Question: Hello stackoverflow community,
I decided to start learning how to make Android Apps in Android Studio and as a first project i thought it would be fun to make a simple calculation game.
First it generates a random sum, for example 5 + 5.Underneath the sum It has 4 buttons on which i want to generate the correct answer and three wrong answers. The player presses the button with the correct or wrong answer and the sum and the answers get generated again.

'''
// Generate wrong answers and convert
int wronganswer1 = (answ1) + 2;
String wronganswer1string = Integer.toString(wronganswer1);
int wronganswer2 = (answ1) - 2;
String wronganswer2string = Integer.toString(wronganswer2);
int wronganswer3 = (answ1) + 3;
String wronganswer3string = Integer.toString(wronganswer3);
//Add Text to the buttons
Button ansb1 = (Button)findViewById(R.id.answerbutton1);
ansb1.setText(answer);
Button ansb2 = (Button)findViewById(R.id.answerbutton2);
ansb2.setText(wronganswer1string);
Button ansb3 = (Button)findViewById(R.id.answerbutton3);
ansb3.setText(wronganswer2string);
Button ansb4 = (Button)findViewById(R.id.answerbutton4);
ansb4.setText(wronganswer3string);
'''
This fills the text on the buttons with one correct answer and three wrong answers. The problem is that the correct answer will always be the button at the top.
My question is how to switch the values of the buttons each time a new sum is generated. So the correct answer wont always be on the same button.
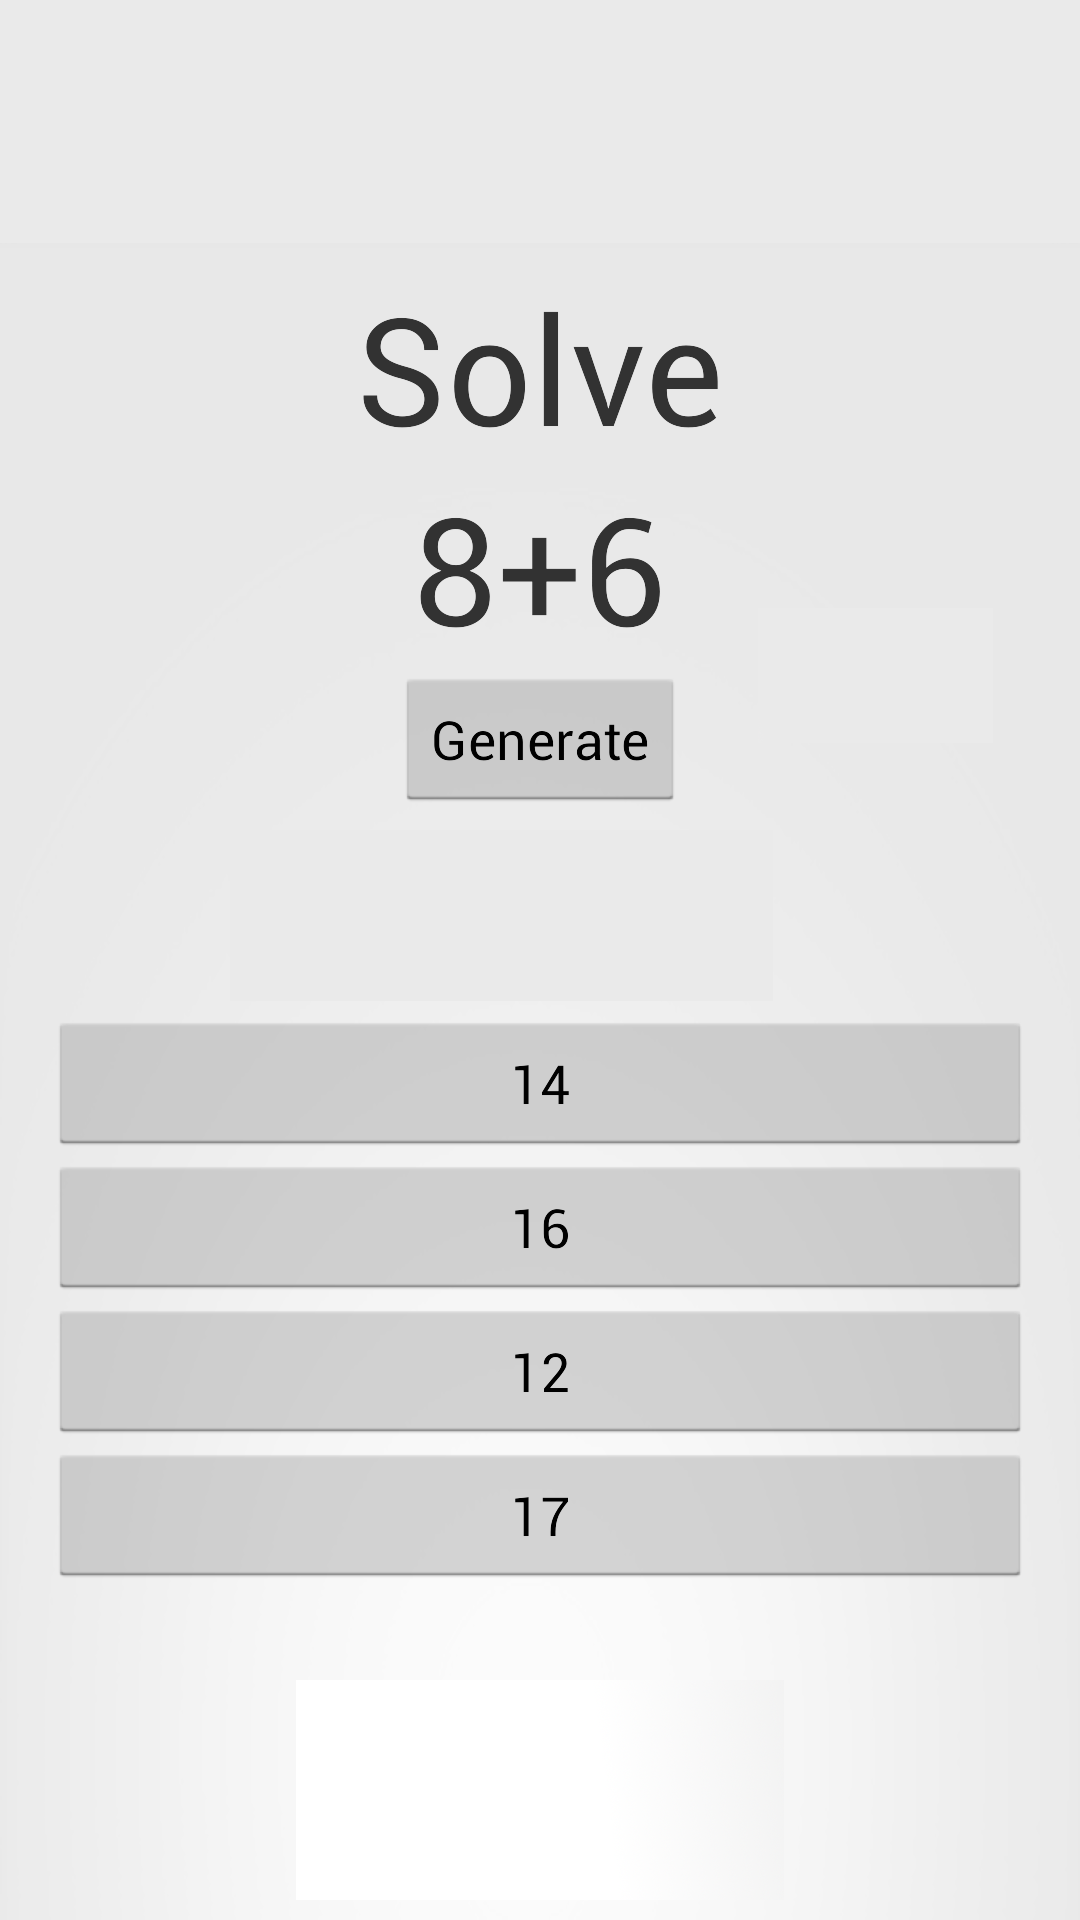
Answer: Use an array to hold your answers.
'''
String[] ans = new String[4];
int wronganswer1 = (answ1) + 2;
int wronganswer2 = (answ1) - 2;
int wronganswer3 = (answ1) + 3;
ans[0] = Integer.toString(answ1);
ans[1] = Integer.toString(wronganswer1);
ans[2] = Integer.toString(wronganswer2);
ans[3] = Integer.toString(wronganswer3);
'''
Save your 'Button' references to a 'List'.
'''
List<Button> btns = new ArrayList<Button>(4);
btns.add((Button)findViewById(R.id.answerbutton1));
btns.add((Button)findViewById(R.id.answerbutton2));
btns.add((Button)findViewById(R.id.answerbutton3));
btns.add((Button)findViewById(R.id.answerbutton4));
'''
Now, use 'Collections.shuffle()' to randomize the 'Button's
'''
Collections.shuffle(btns);
'''
and just iterate over the 'List' to set the answers.
'''
for (int i = 0; i < 4; i++) {
btns.get(i).setText(ans[i]);
}
'''